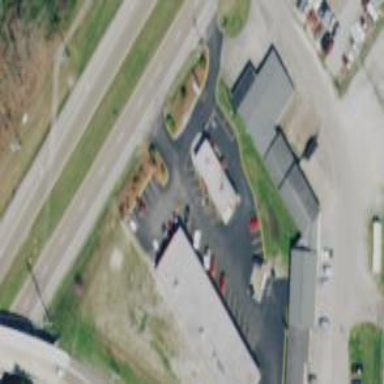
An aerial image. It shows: Variety store located in building.